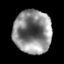
Tissue: prostate
Cell type: T cells
Senescence score: 0.3066
Nuclear area (px): 1612
Mean DAPI intensity: 137.275